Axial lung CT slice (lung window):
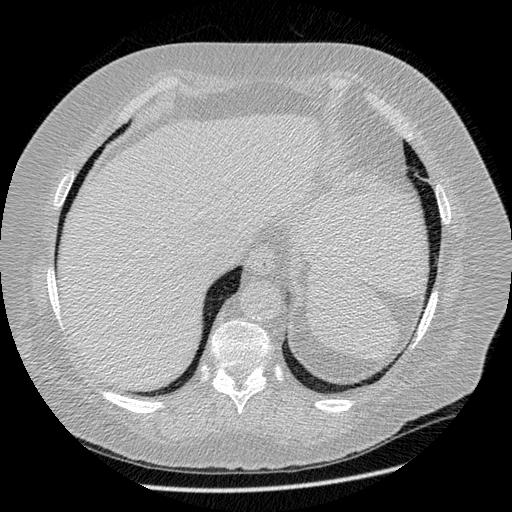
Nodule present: no